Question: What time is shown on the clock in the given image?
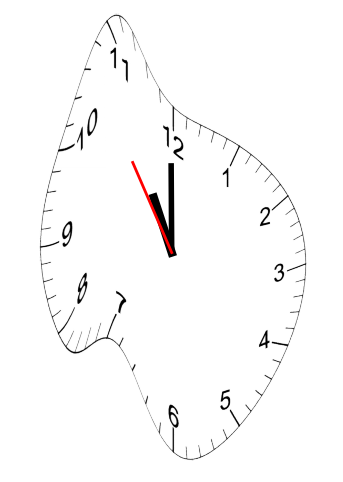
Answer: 10:59:54